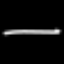
Label: line